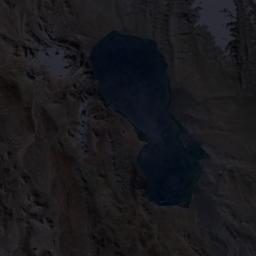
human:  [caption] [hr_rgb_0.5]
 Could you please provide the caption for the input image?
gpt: The lake in the picture is in the desert .

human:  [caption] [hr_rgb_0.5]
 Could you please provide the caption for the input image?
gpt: The lake lies in a mountainous area and the water is dark blue .

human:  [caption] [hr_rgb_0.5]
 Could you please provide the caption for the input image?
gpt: The ground is uneven around the lake .

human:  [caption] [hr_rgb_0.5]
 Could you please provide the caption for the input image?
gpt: There is an irregular blue lake on the brown mountain .

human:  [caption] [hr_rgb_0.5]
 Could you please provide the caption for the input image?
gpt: There are brown bare land around the lake .